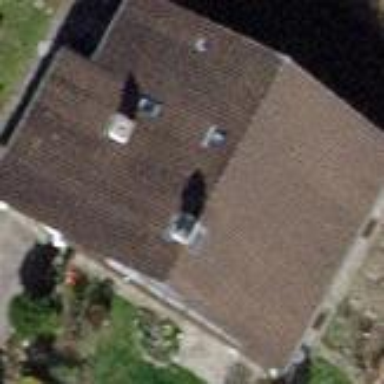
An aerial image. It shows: Gabled roofed house.